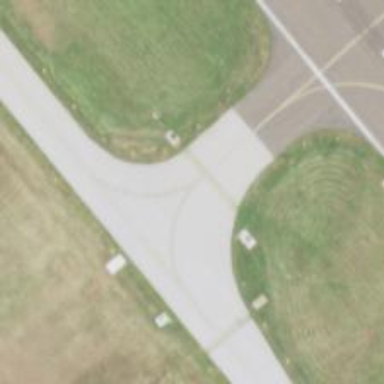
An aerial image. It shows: Image of taxiway at airport.